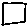
Label: square